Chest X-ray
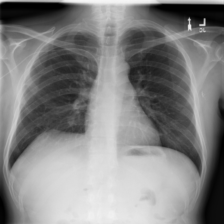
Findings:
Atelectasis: negative
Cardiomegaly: negative
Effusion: negative
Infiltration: negative
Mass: negative
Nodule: negative
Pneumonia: negative
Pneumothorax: negative
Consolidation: negative
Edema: negative
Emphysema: negative
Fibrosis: negative
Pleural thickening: negative
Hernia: negative